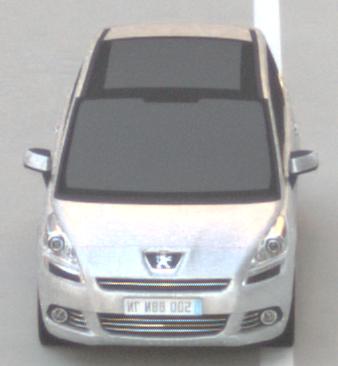
Make: Peugeot
Model: 5008 120 VTi
Detailed model: 5008 (I) Van
Model produced from: 2009/10
Model produced until: 2011/07
Doors: 5
Color: white
Road condition: dry road
Daytime: sunrise or sunset
Contrast: low contrast